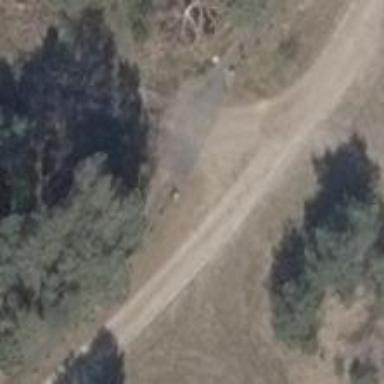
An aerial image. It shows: Emergency access point on the road.